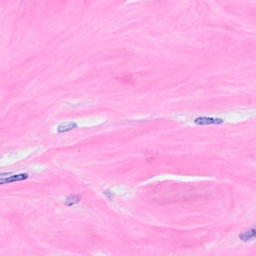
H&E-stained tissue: Breast